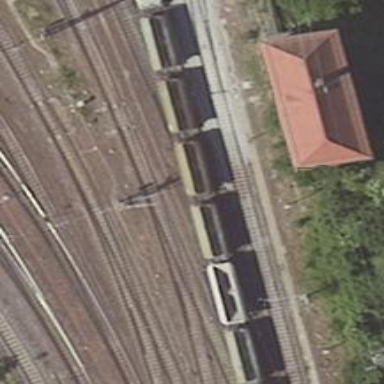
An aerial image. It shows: Railway switch with the turnout side on the left.